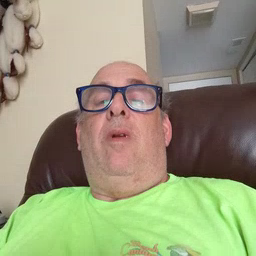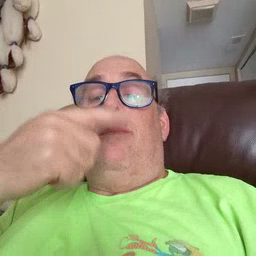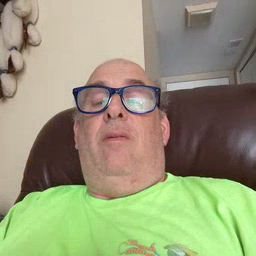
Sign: mouth